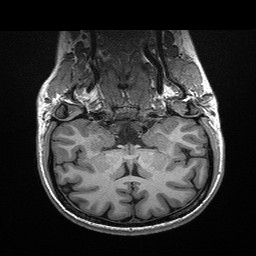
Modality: T1w
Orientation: sagittal
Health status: healthy
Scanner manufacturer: siemens
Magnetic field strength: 3 T
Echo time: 0.00298 s